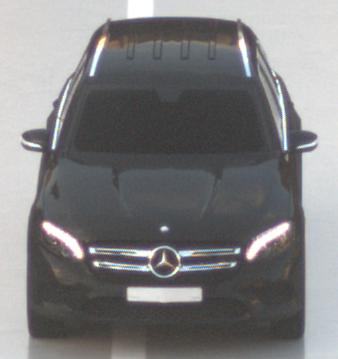
Make: Mercedes-Benz
Model: GLC 250
Detailed model: GLC (253)
Model produced from: 2015/09
Model produced until: 2018/05
Doors: 5
Color: black
Road condition: wet road
Daytime: sunrise or sunset
Contrast: low contrast